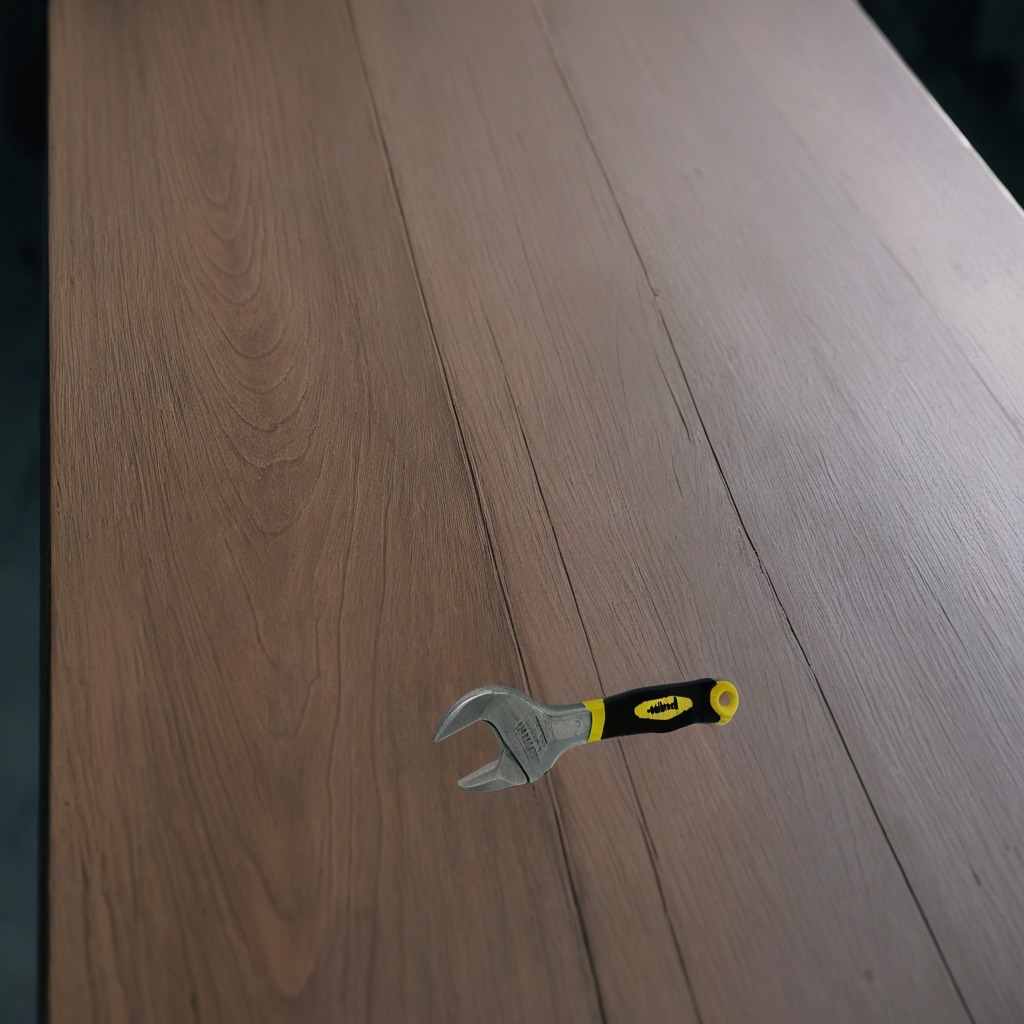
An wrench is lying on the table.